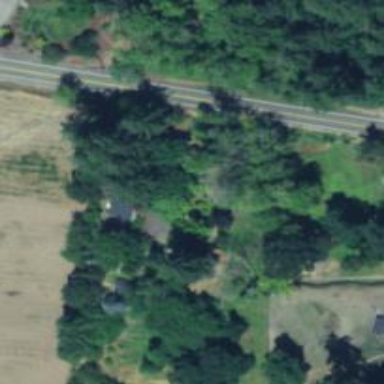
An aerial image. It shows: Driveway.